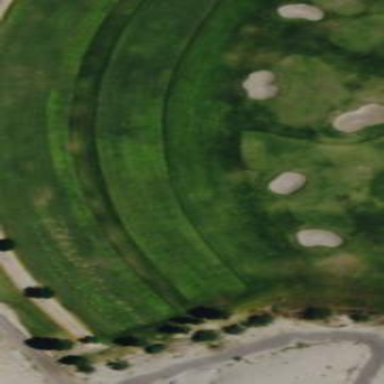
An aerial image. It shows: Grassy area designated as golf tee.